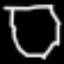
Label: octagon